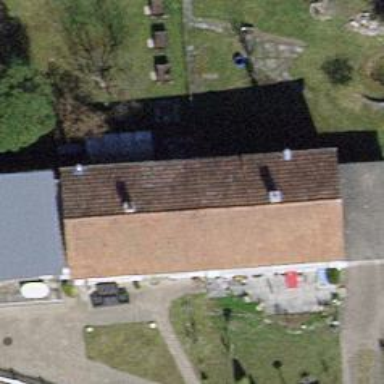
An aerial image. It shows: Building with tiled roof.